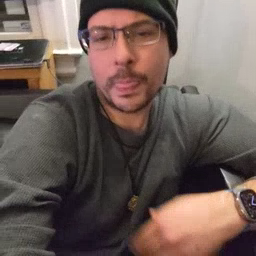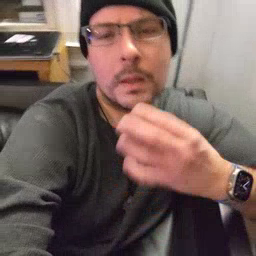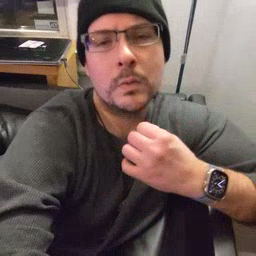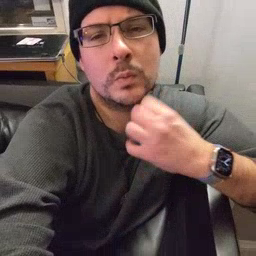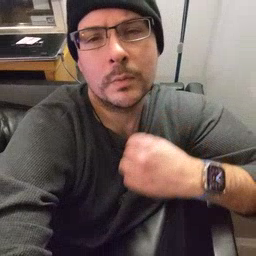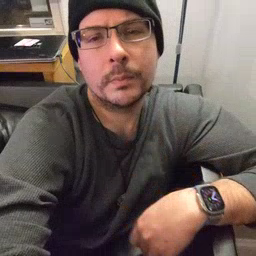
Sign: underwear